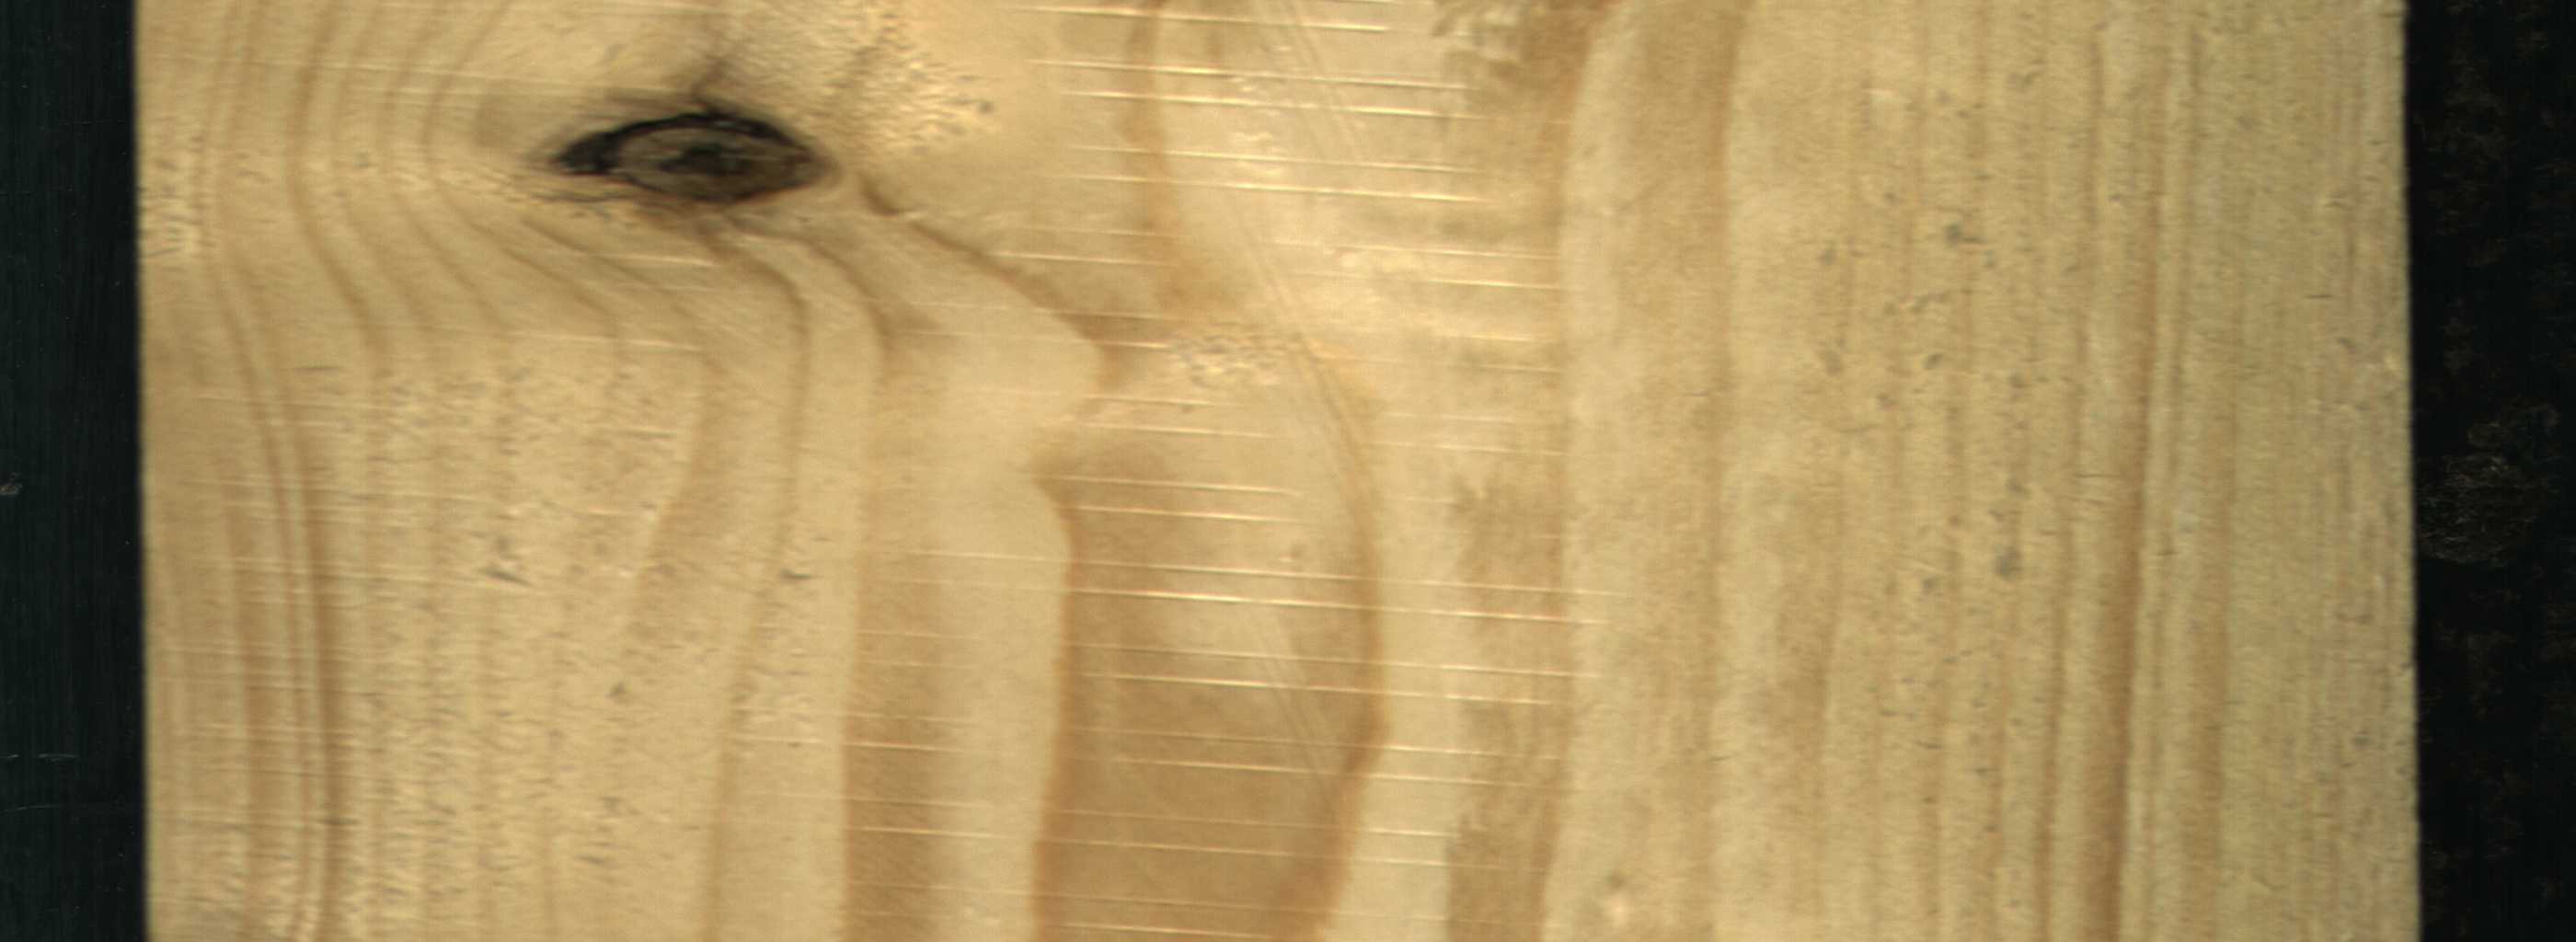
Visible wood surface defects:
Dead_Knot